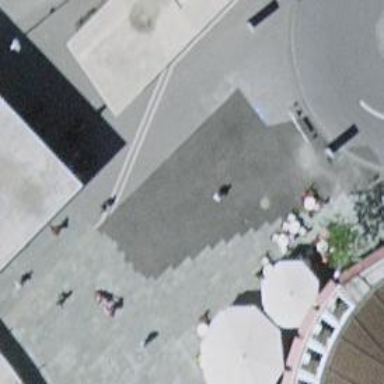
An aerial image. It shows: Pedestrian road made of paving stones.